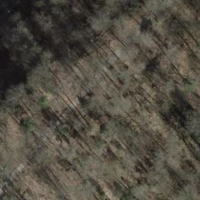
EUNIS habitat code: 44
Species observed at this site:
Campanula trachelium